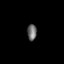
Tissue: lung
Cell type: Epithelial cells
Senescence score: 0.2229
Nuclear area (px): 151
Mean DAPI intensity: 106.616